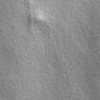
Label: not_dusty